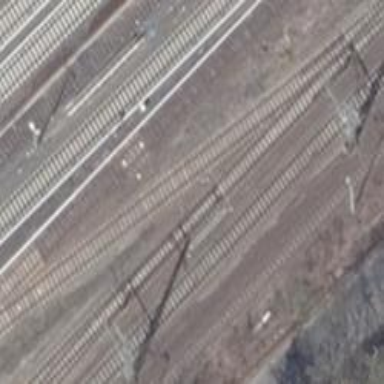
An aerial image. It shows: Railway switch.